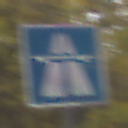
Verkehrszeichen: Autobahn
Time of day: MorningAfternoon
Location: Outdoor (Nature)
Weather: Overcast
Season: Autumn
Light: Natural